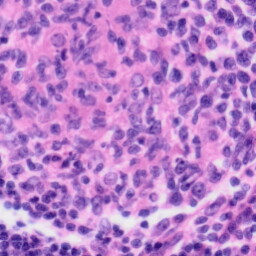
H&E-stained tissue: Tonsil